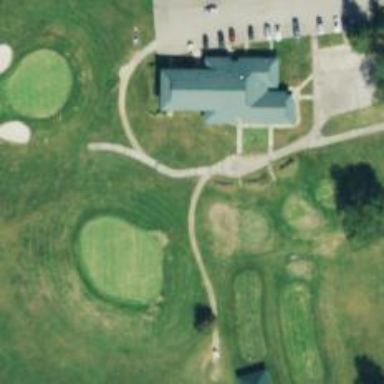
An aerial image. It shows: Pathway for golfing.